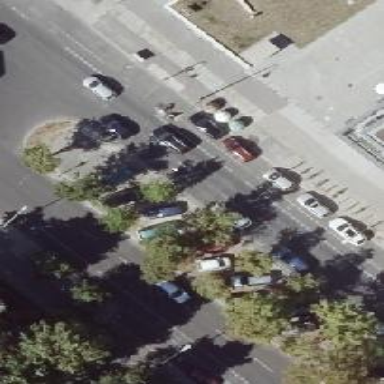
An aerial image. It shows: Road with traffic signals.